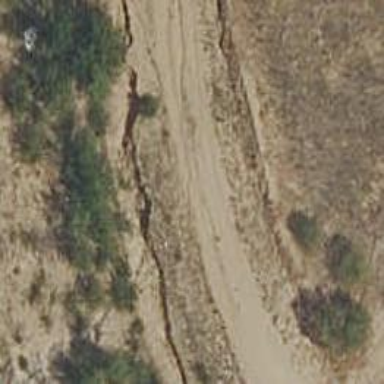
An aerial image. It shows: Dirt track road.